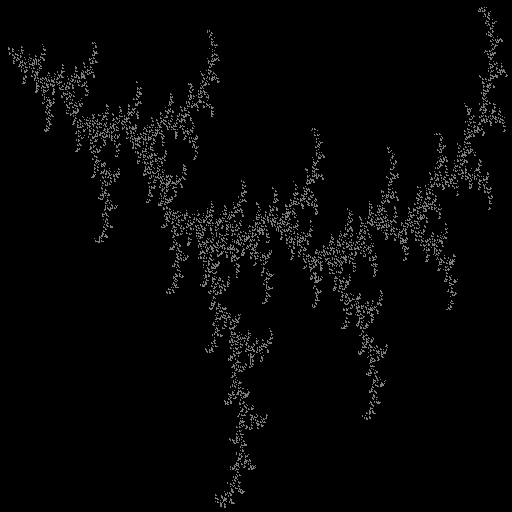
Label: branch